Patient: sex M, age 60
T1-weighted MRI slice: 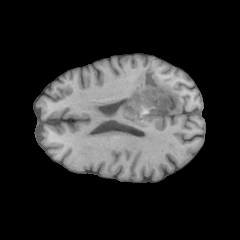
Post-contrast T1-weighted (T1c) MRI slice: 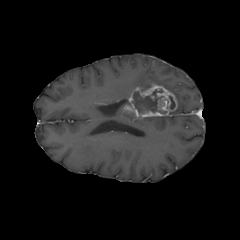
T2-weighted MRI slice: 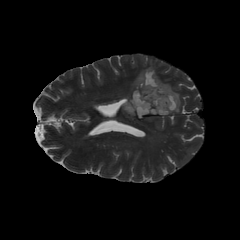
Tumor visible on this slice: yes
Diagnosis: Glioblastoma, IDH-wildtype
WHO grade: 4